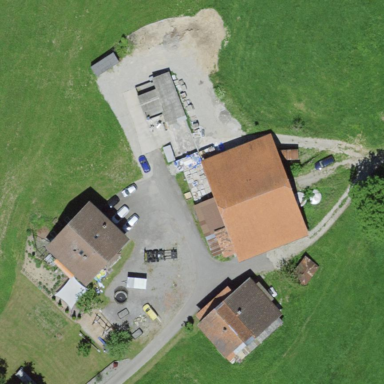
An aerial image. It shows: Farmyard in rural farm setting.